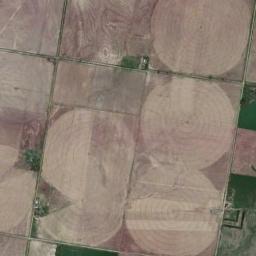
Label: circular_farmland